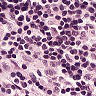
Metastatic tissue present: no